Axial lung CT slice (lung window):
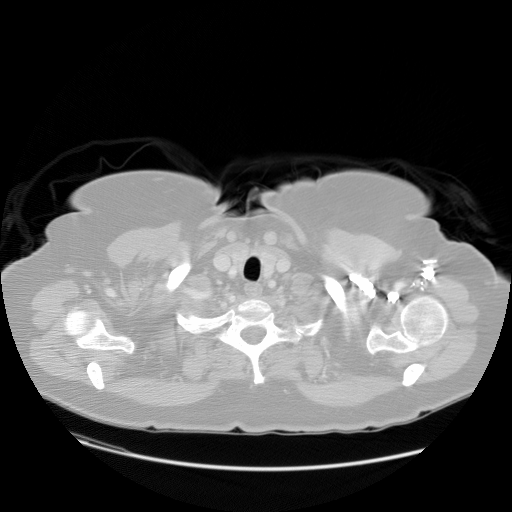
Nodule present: no